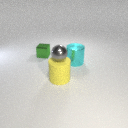
large cyan metal cylinder to the right of large yellow rubber cylinder